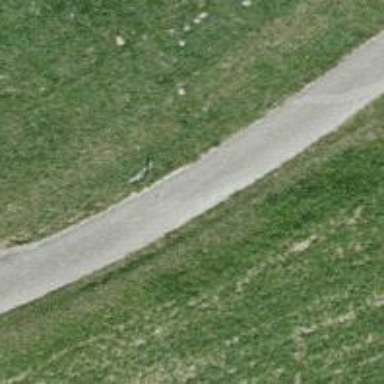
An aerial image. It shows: Well-maintained track road of grade 1.